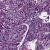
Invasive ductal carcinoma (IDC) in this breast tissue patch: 0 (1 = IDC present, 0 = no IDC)